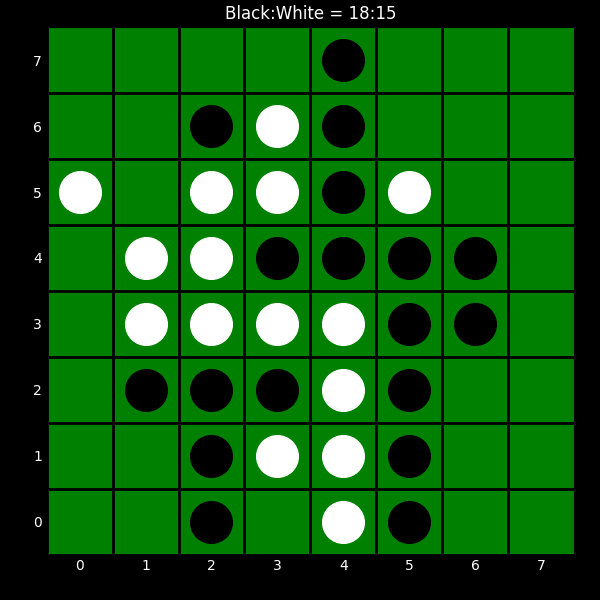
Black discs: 18
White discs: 15